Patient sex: M
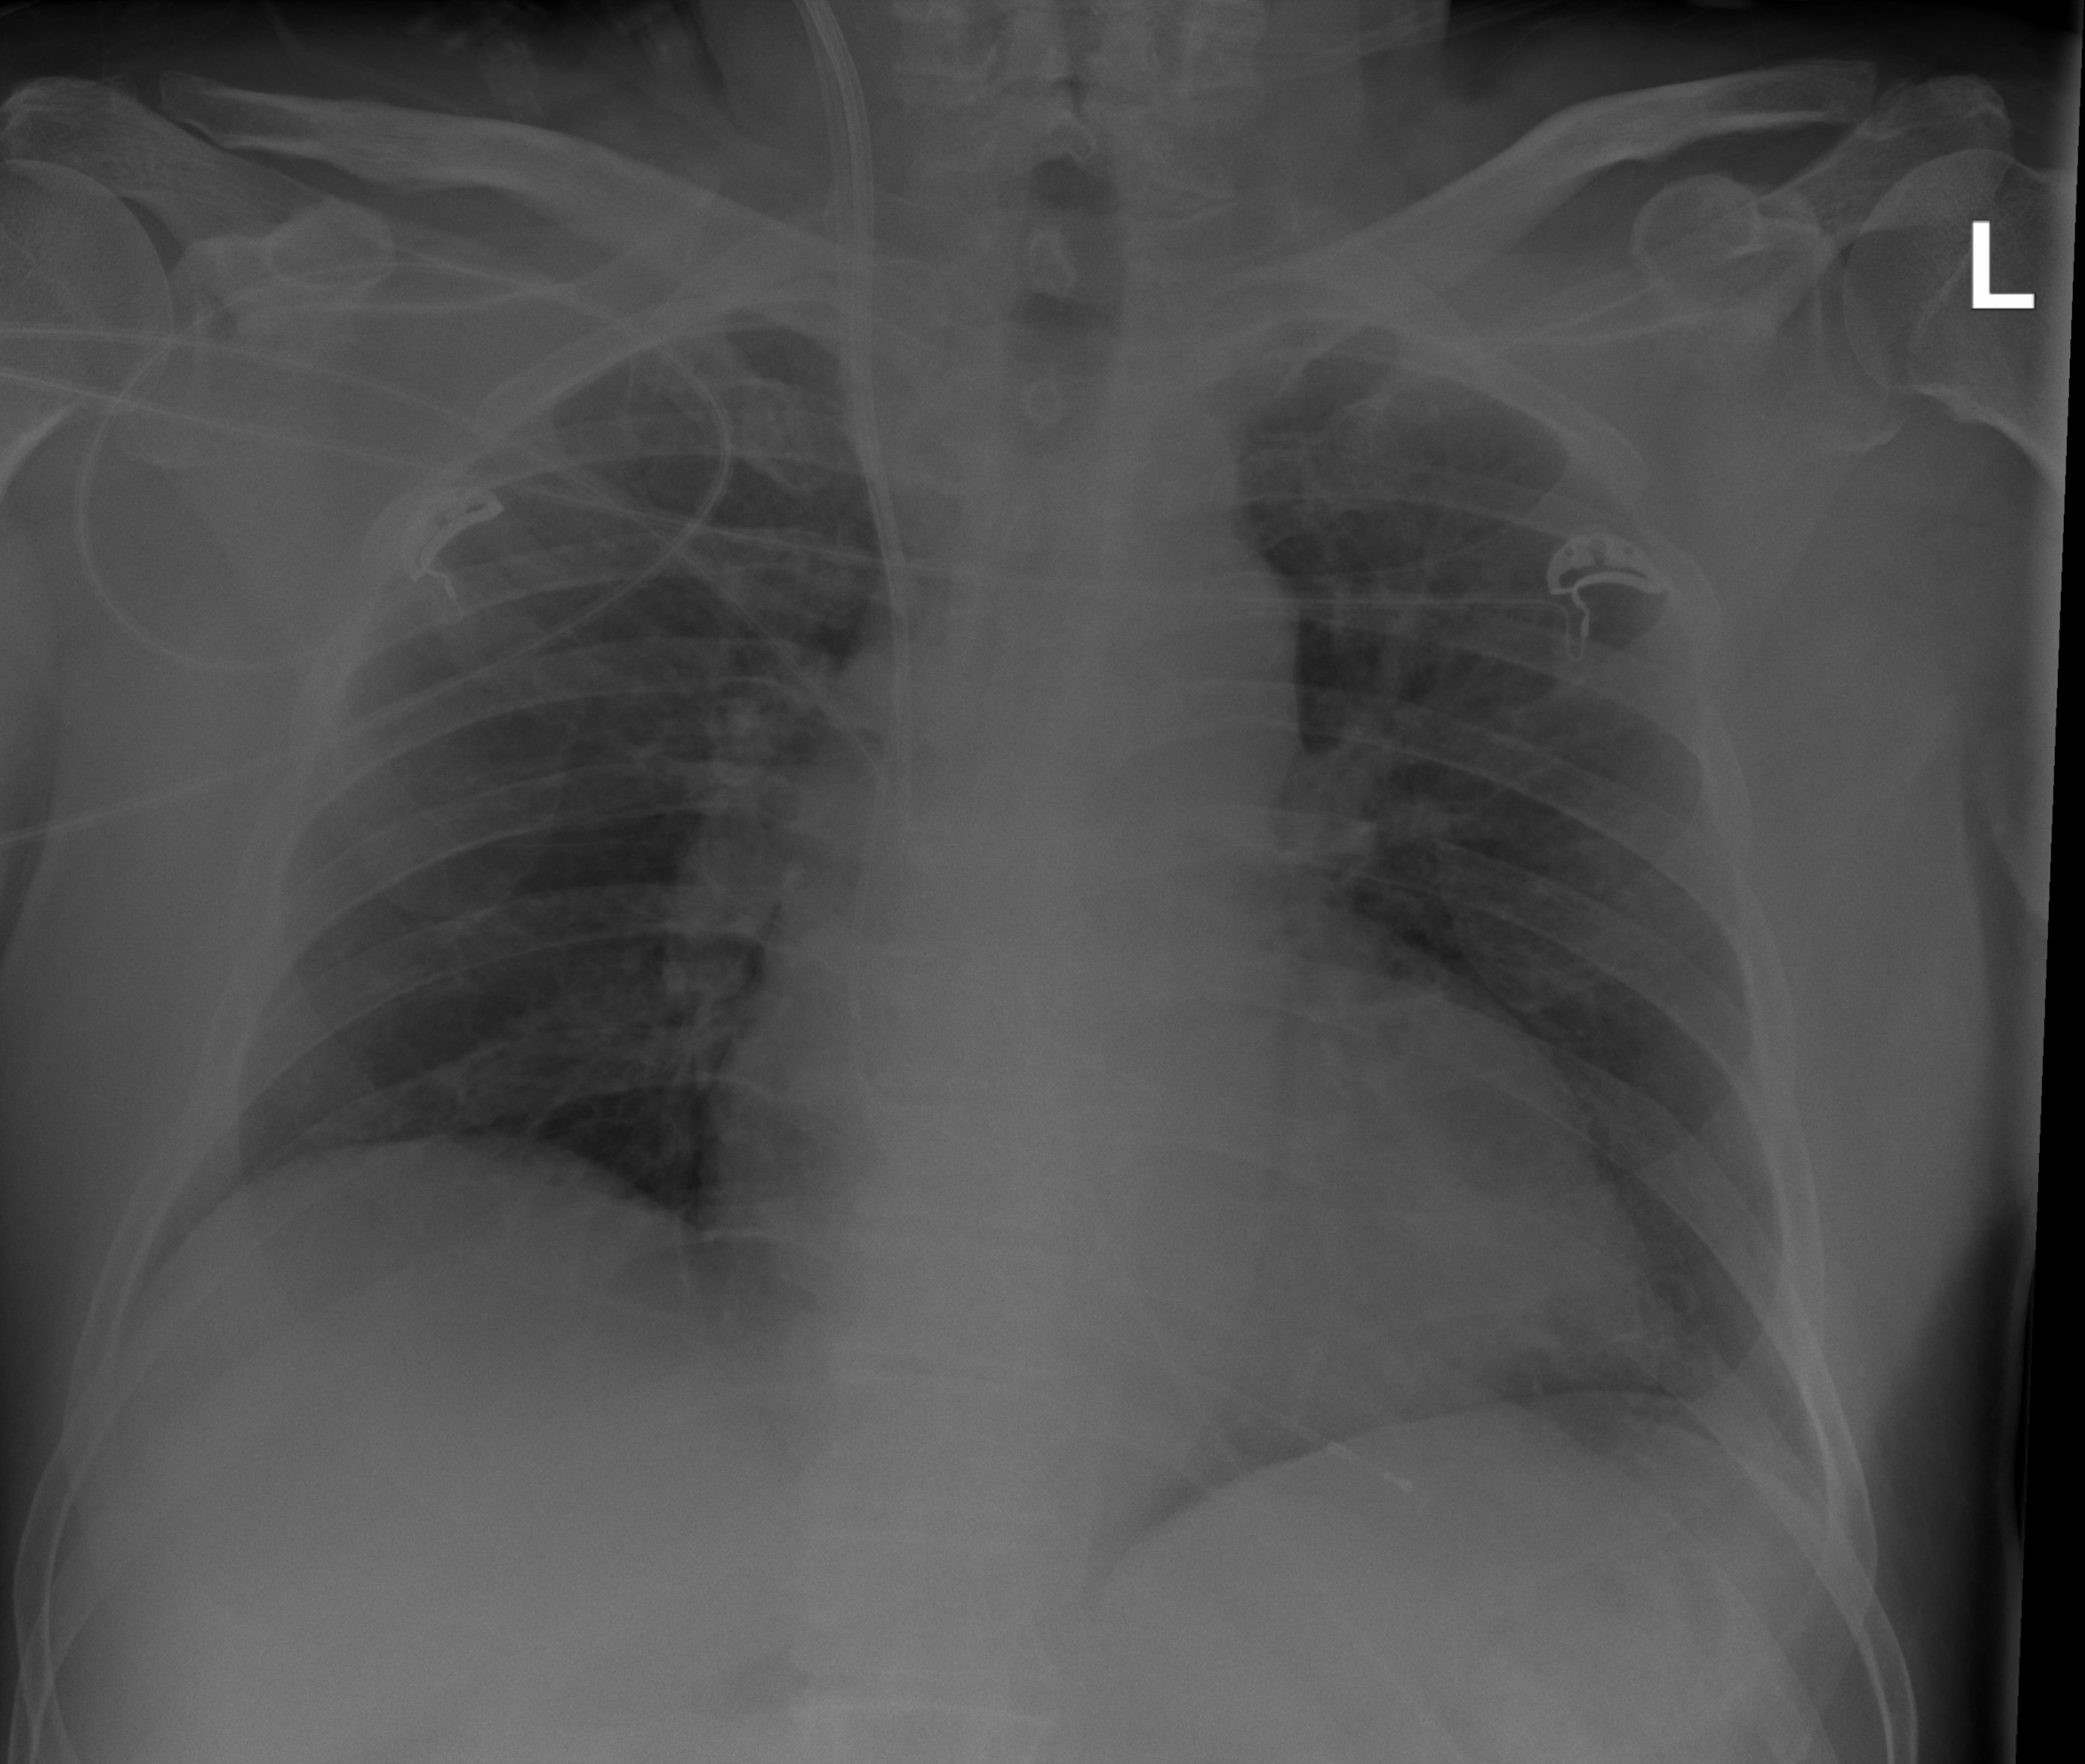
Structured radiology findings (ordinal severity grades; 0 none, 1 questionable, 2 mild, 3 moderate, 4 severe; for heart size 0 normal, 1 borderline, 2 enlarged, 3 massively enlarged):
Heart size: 2
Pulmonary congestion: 2
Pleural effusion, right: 0
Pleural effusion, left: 1
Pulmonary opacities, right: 0
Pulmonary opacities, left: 0
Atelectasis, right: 2
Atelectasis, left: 2